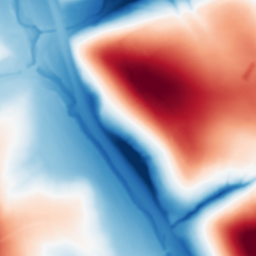
Category: multiscale
Decomposition family: dog_multiscale
Decomposition parameters: sigma_ratio: 2
n_scales: 6
base_sigma: 1
Upsampling method: linear_exact
Upsampling parameters: scale: 8
Upsampling scale: 8